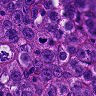
Metastatic tissue present: yes